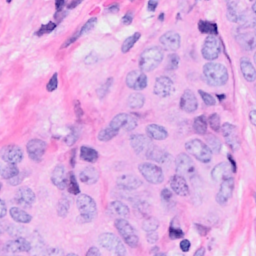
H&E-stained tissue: Breast